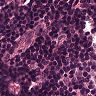
Metastatic tissue present: no